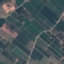
Land use / land cover class: PermanentCrop